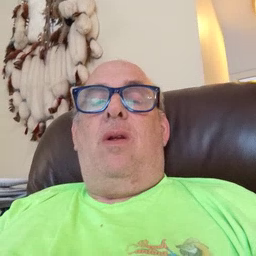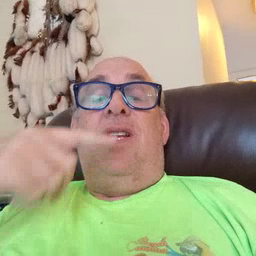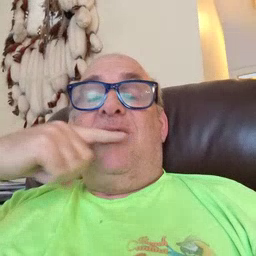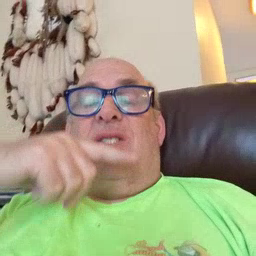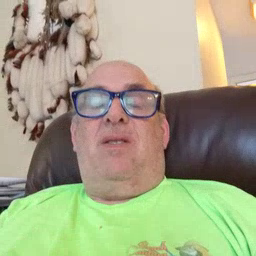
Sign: toothbrush